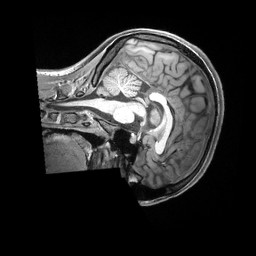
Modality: T1w
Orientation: sagittal
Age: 21
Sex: female
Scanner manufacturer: siemens
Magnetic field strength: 3 T
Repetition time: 2.3 s
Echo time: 0.00298 s